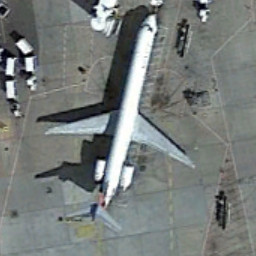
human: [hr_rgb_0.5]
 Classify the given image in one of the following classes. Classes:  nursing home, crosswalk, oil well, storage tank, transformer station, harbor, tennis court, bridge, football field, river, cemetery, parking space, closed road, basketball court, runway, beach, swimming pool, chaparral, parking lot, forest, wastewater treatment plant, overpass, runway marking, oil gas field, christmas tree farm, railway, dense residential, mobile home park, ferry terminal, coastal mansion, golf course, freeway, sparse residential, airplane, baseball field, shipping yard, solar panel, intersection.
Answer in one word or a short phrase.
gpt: airplane